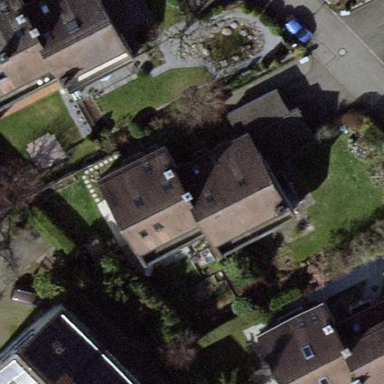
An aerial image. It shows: Semi-detached house.